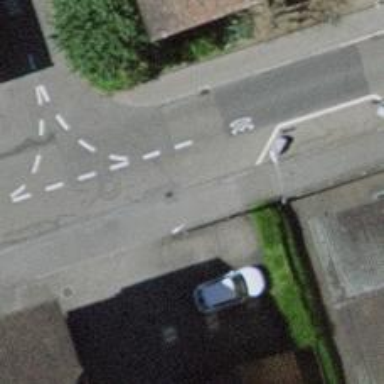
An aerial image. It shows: Kerb barrier.